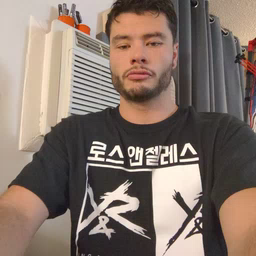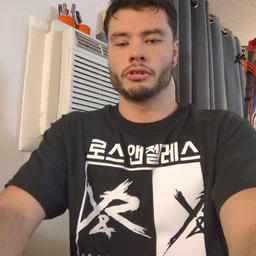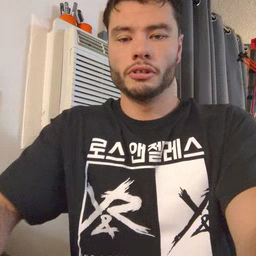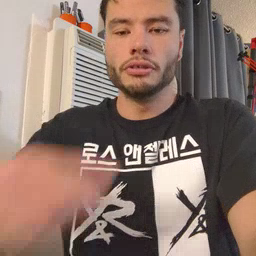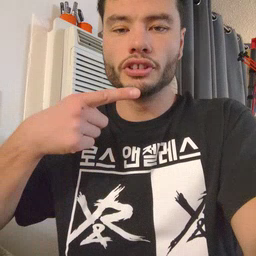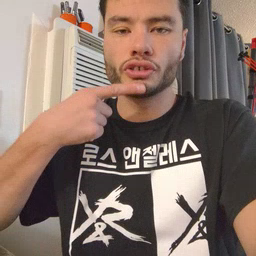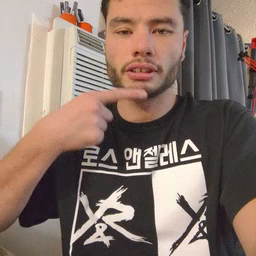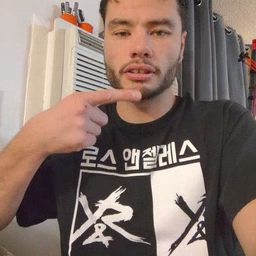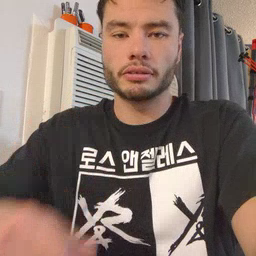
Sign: chin